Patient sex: F
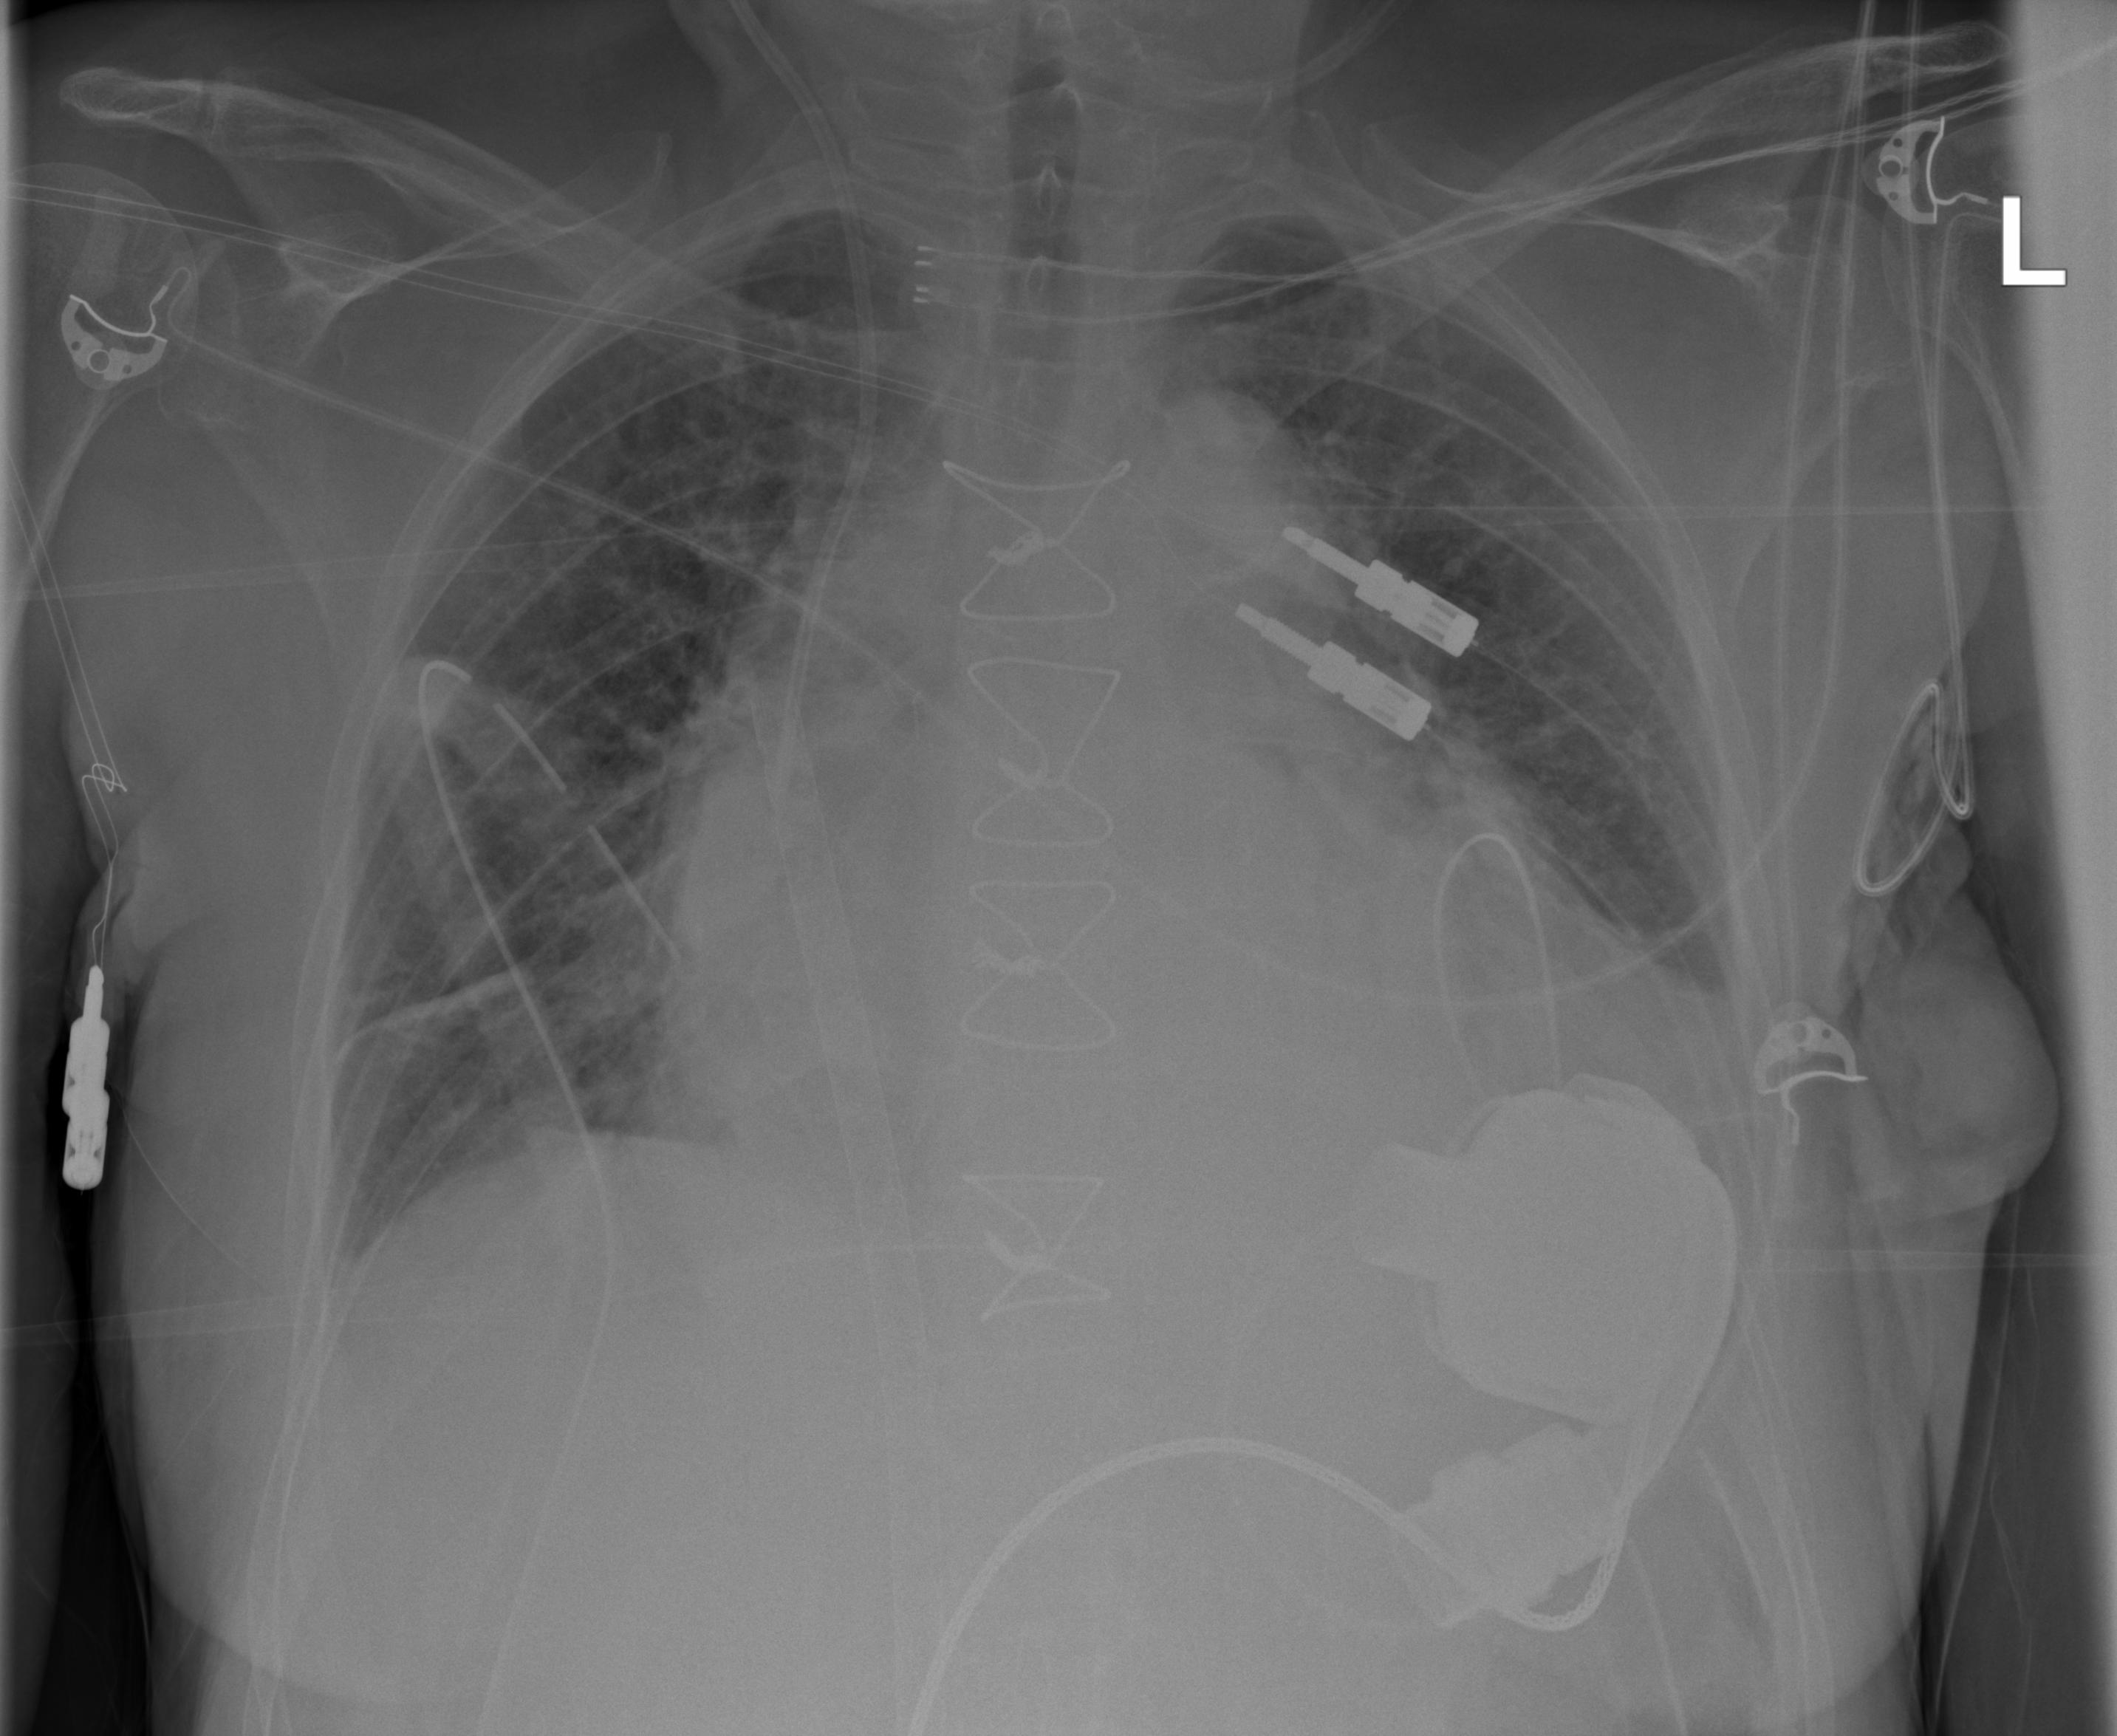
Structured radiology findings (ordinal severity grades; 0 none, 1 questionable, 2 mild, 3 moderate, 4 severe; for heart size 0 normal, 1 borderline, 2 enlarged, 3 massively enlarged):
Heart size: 3
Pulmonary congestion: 2
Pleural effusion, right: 0
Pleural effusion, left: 2
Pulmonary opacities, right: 0
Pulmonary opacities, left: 0
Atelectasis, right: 2
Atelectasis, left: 2